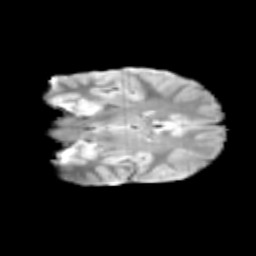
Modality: T2w
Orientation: coronal
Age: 9
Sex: male
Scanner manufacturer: siemens
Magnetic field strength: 3 T
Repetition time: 3.8 s
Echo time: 0.07 s